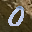
Label: 0